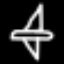
Label: airplane